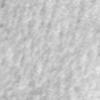
Label: no_change